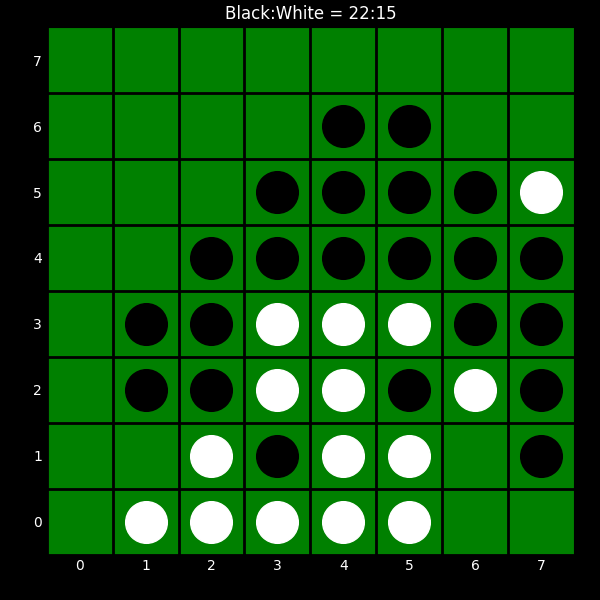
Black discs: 22
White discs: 15